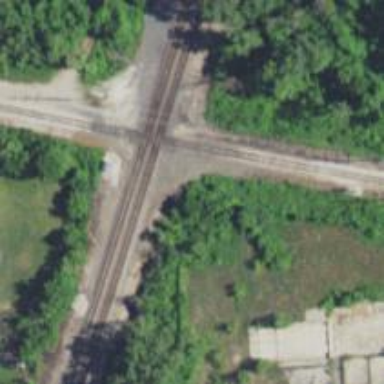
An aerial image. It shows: Railway crossing.